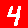
Digit: 4